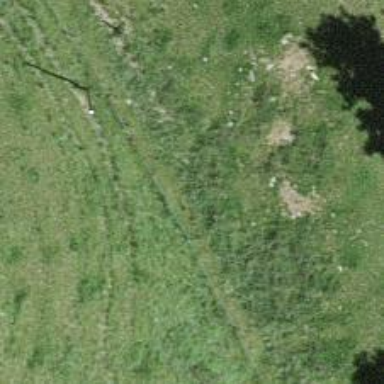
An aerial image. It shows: Track with grade5 tracktype.